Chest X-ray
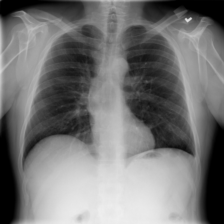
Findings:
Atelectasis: negative
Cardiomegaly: negative
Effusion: negative
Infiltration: negative
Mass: negative
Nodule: negative
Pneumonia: negative
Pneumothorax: positive
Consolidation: negative
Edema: negative
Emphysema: negative
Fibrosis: negative
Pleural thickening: negative
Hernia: negative